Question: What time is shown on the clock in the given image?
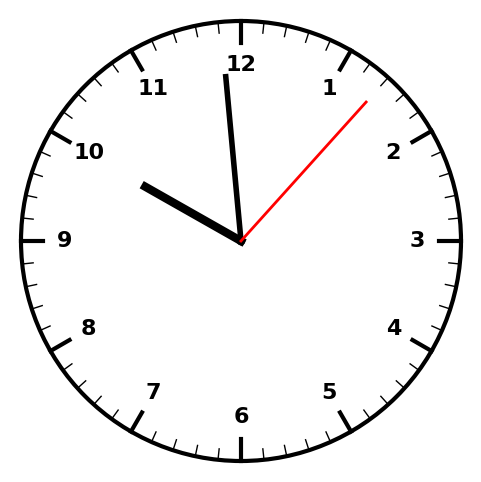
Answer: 09:59:07